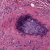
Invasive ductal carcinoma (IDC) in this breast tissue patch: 0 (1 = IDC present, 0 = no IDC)